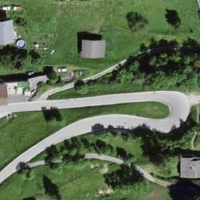
EUNIS habitat code: 41
Species observed at this site:
Campanula glomerata
Erithacus rubecula